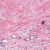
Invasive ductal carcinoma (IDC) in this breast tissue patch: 0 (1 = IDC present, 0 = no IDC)